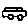
Label: car